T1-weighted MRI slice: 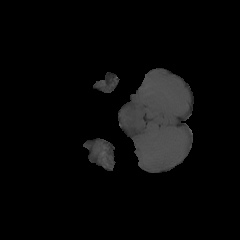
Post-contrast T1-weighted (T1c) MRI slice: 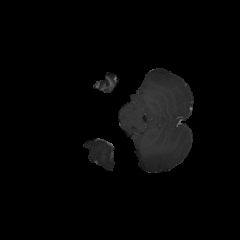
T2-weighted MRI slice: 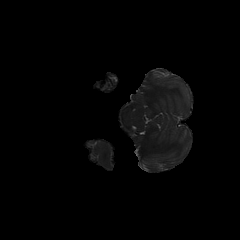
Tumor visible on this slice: no